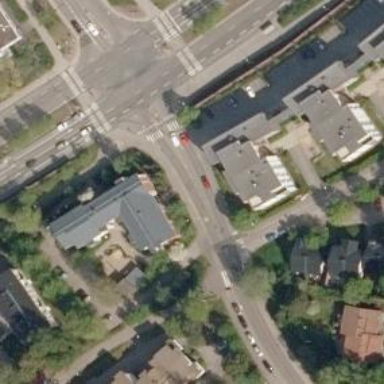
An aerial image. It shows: Footway with asphalt surface and crossing.